Field crop: tomato
Growth stage: 1
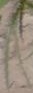
Species: cyperus